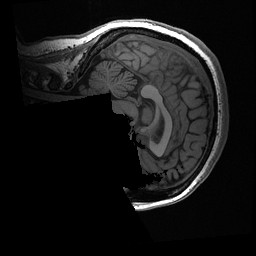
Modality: T1w
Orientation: sagittal
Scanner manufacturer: ge
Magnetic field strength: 3 T
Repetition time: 0.008164 s
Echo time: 0.003184 s